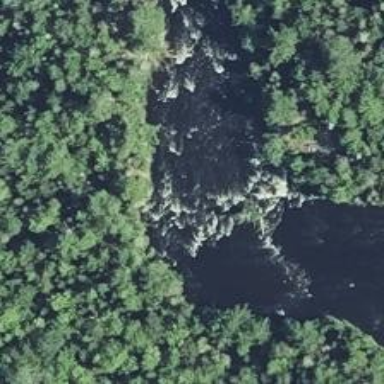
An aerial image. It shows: Beautiful waterfall.